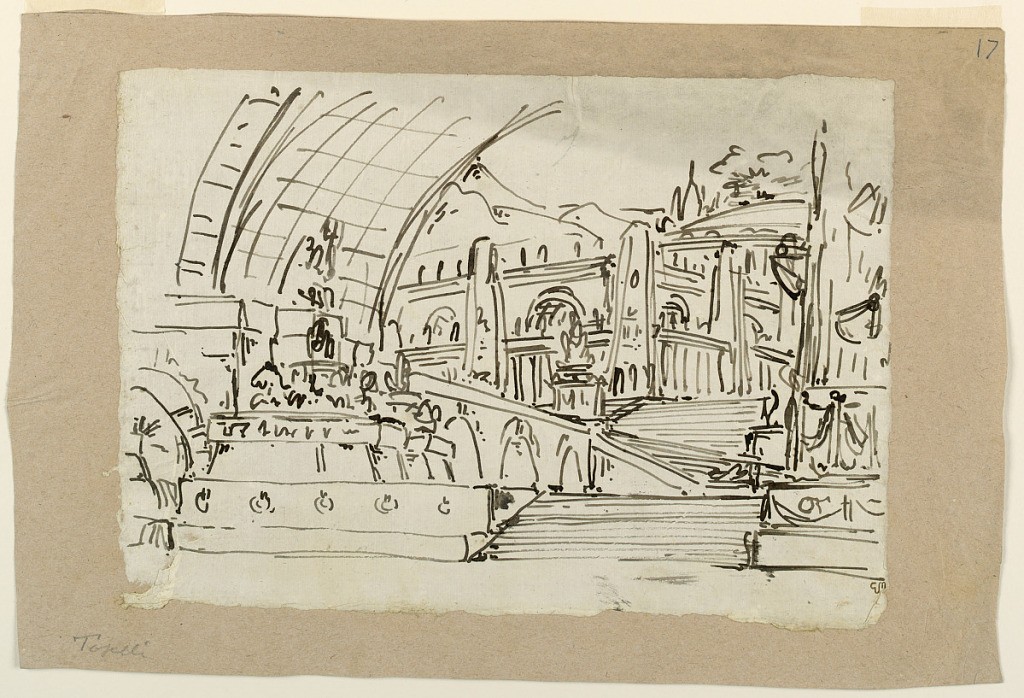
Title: Stage Design, Group of Antique Monuments
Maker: Angelo Toselli, ca. 1765? – 1826
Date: early 19th century
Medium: Pen and ink on paper
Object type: Drawing
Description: Horizontal rectangle. Group of antique monuments situated on stairs leading up hill.